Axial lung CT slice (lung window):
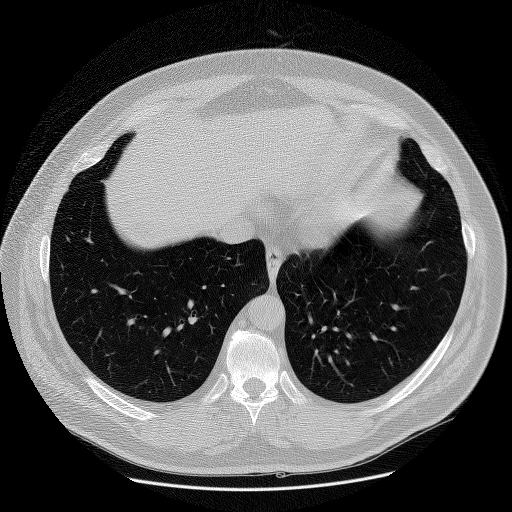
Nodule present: no